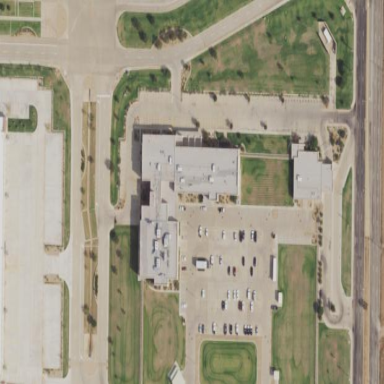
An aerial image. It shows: Government office building.